Question: '''
protected void btn_Submit_Click(object sender, EventArgs e)
{//Enter arguments here...
}
protected void btn_Clear_Click(object sender, EventArgs e)
{
Response.Redirect("~/ContentRequest/BMC_PR_Event.aspx", true);
}
protected void ShowForm()
{
Open.Visible = true;
Success.Visible = false;
Failure.Visible = false;
}
protected void ShowSuccess()
{
Open.Visible = false;
Success.Visible = true;
Failure.Visible = false;
}
protected void ShowFailure()
{
Open.Visible = false;
Success.Visible = false;
Failure.Visible = true;
}
}
'''
'''
<asp:Button TabIndex="12" Text="Submit Request" ID="Button1" CssClass="submit" OnClientClick="return validateForm();" runat="server" onclick="btn_Submit_Click"></asp:Button>
<asp:Button TabIndex="13" Text="Clear Fields" ID="Button2" CssClass="clear" UseSubmitBehavior="false" runat="server" onclick="btn_Clear_Click"></asp:Button>
<asp:Label ID="Label1" runat="server"></asp:Label>
</div>
</asp:Panel>
<asp:Panel ID="Success" Visible="false" runat="server">
<div class="message"><p>Your submission was sucessful.</p><p>An email receipt has been sent to the address provided with the details of this request.</p><p>Thank you.</p></div>
</asp:Panel>
<asp:Panel ID="Failure" Visible="false" runat="server">
<div class="message">
<p>There was an error with your request. If this persists, please report your trouble to _OHE Web Strategies.</p>
'''

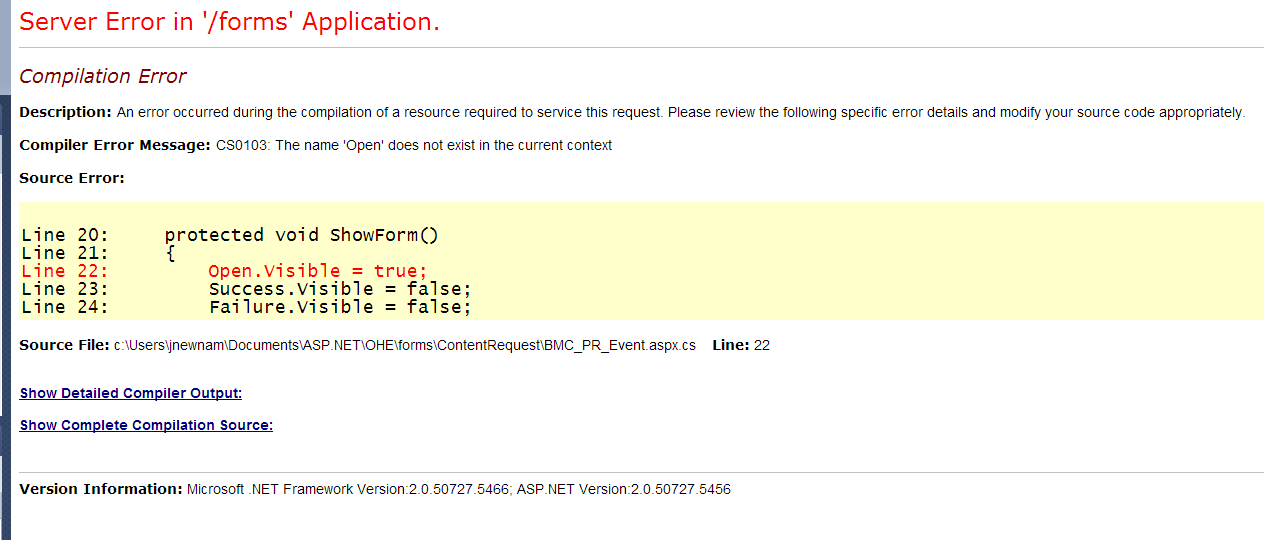
Answer: From the code you have pasted, i cannot see a 'Panel' control with the 'ID' 'Open'. Please do one of the following.
1. If you need another Panel for the 'open' functionality, add another asp:Panel with the is 'Open'
2. If you have removed the Open panel once you had, remove the code (from code behind in your case) related to that.
Best of luck
James